Question: I am currently working with some telematics data where the trip id is missing. Trip id is unique. 1 trip id contains multiple of rows of data consisting i.e gps coordinate, temp, voltage, rpm, timestamp, engine status (on or off). The data pattern indicate time of engine status on and off, can be cluster as a unique trip id. Though, I have difficulty to translate the above logic in order to generate these tripId.
Tried to use few pandas loop methods but keep failing.
'''
import pandas as pd
inp = [{'Ignition_Status':'ON', 'tripID':''},{'Ignition_Status':'ON','tripID':''},
{'Ignition_Status':'ON', 'tripID':''},{'Ignition_Status':'OFF','tripID':''},
{'Ignition_Status':'ON', 'tripID':''},{'Ignition_Status':'ON','tripID':''},
{'Ignition_Status':'ON', 'tripID':''},{'Ignition_Status':'ON', 'tripID':''},
{'Ignition_Status':'ON', 'tripID':''},{'Ignition_Status':'OFF', 'tripID':''},
{'Ignition_Status':'ON', 'tripID':''},{'Ignition_Status':'OFF', 'tripID':''}]
test = pd.DataFrame(inp)
print (test)
'''
'''
n=1
for index, row in test.iterrows():
test['tripID']=np.where(test['Ignition_Status']=='ON',n,n)
n=n+1
'''

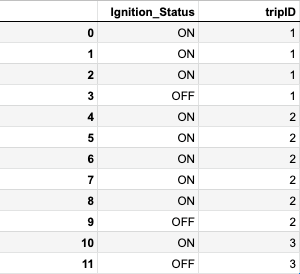
Answer: Use <URL>:
'''
test=test.assign(tripID=test.Ignition_Status.eq('OFF')
.shift(fill_value=False).cumsum().add(1))
'''
---
'''
Ignition_Status tripID
0 ON 1
1 ON 1
2 ON 1
3 OFF 1
4 ON 2
5 ON 2
6 ON 2
7 ON 2
8 ON 2
9 OFF 2
10 ON 3
11 OFF 3
'''